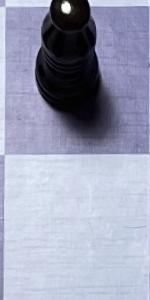
Label: Empty